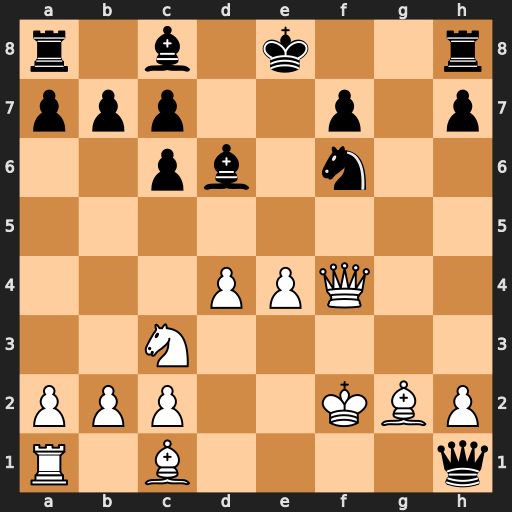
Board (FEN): r1b1k2r/ppp2p1p/2pb1n2/8/3PPQ2/2N5/PPP2KBP/R1B4q
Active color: w
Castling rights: kq
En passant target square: -
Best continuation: Qxf6 Qxh2 Qxh8+